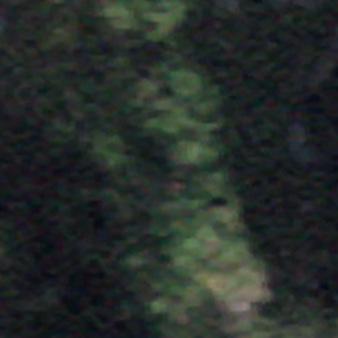
Label: other